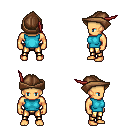
a pixel art fantasy rpg character, male body template, human, tanned skin, teal sleeveless shirt, gold greaves, light blonde short mohawk hairstyle, leather cap, four views (front, back, left, right), 2x2 character sprite sheet, small pixel art, hard edges, no anti-aliasing